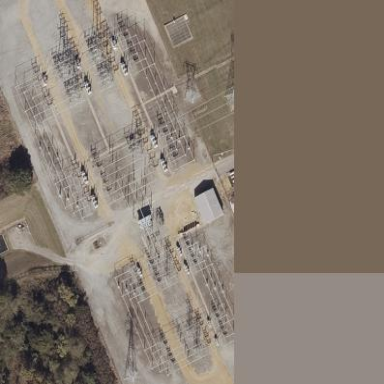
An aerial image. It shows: Power line carrying busbar.